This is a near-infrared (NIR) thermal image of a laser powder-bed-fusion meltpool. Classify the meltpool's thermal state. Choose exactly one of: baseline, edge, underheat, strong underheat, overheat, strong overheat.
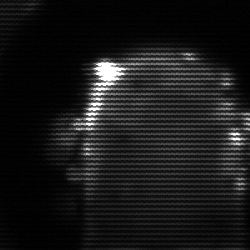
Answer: baseline